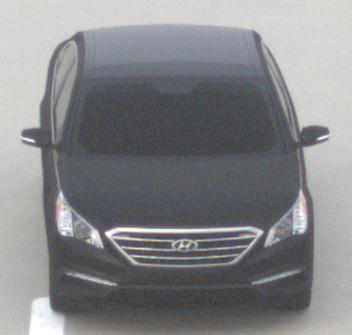
Make: Hyundai
Model: Sonata
Detailed model: Gen. 7
Model produced from: 2015
Model produced until: 2017
Doors: 4
Color: black
Road condition: dry road
Daytime: morning or afternoon
Contrast: low contrast